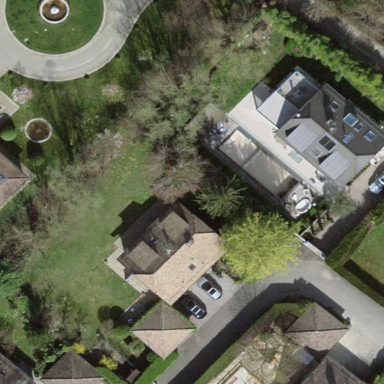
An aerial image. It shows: Garden surrounded by fence.